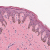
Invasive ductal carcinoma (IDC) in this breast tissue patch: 0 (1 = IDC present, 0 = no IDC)